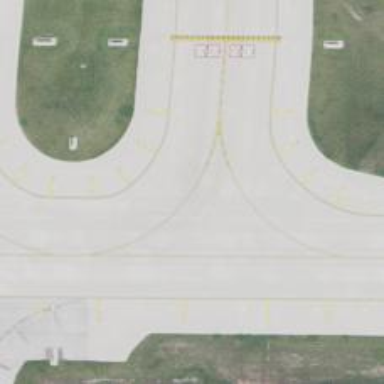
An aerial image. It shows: View of taxiway at the airport.